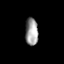
Tissue: prostate
Cell type: Fibroblasts
Senescence score: 0.69
Nuclear area (px): 347
Mean DAPI intensity: 152.611